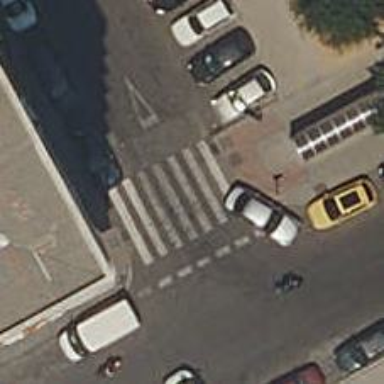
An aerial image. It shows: Footway with zebra crossing.